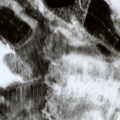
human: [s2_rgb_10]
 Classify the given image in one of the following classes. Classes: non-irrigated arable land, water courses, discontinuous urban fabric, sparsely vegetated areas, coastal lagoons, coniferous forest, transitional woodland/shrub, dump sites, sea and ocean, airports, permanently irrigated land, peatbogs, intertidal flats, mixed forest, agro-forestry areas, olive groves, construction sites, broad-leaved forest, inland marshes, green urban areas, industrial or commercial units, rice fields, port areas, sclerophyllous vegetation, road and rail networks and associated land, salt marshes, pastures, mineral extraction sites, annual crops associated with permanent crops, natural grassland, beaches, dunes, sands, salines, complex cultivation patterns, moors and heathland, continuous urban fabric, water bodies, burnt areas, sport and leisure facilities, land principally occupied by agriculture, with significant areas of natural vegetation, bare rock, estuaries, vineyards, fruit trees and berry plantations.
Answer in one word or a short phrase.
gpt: coniferous forest, mixed forest, peatbogs